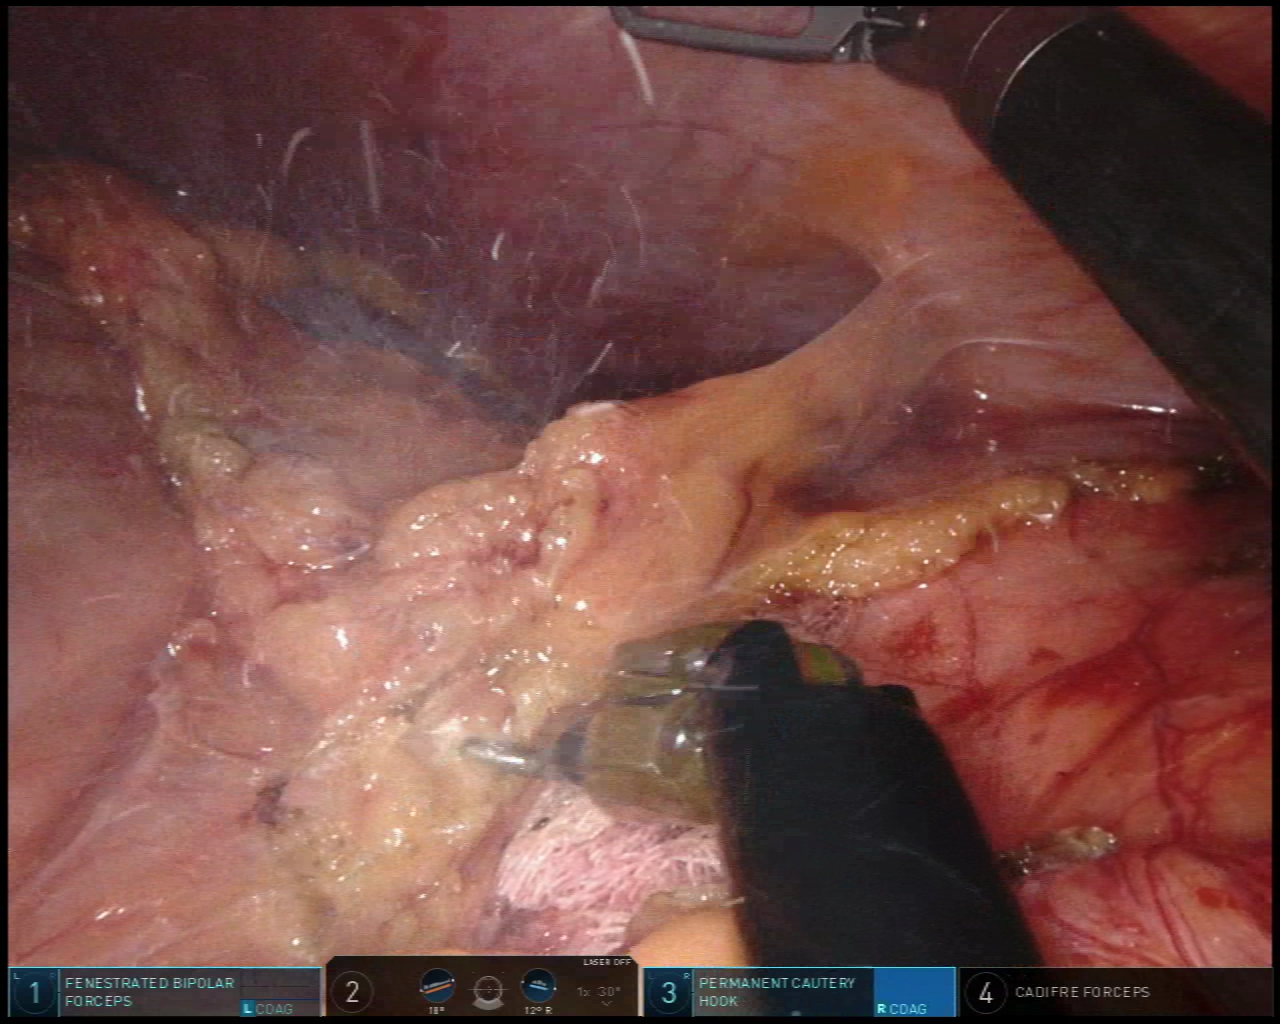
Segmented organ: spleen
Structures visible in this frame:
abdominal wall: yes
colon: yes
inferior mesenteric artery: no
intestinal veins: no
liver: no
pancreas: no
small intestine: no
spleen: yes
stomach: no
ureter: no
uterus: no
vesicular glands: no